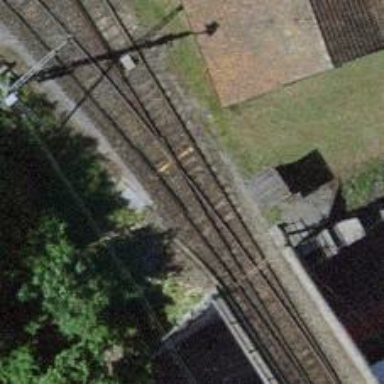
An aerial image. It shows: Railway switch.